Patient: sex M, age 76
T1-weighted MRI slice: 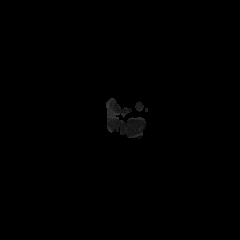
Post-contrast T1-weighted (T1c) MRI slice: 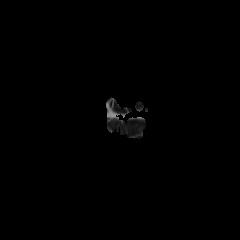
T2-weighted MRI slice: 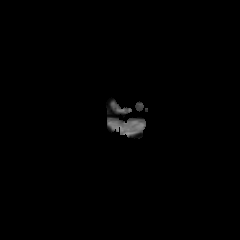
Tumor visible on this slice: no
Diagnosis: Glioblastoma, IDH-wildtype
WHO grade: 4